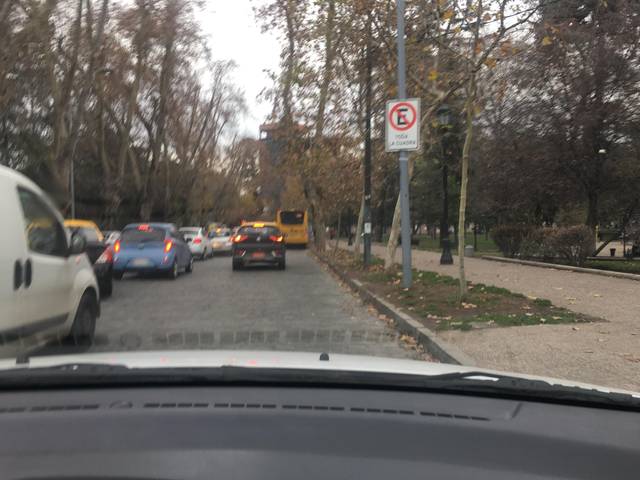
Region: Chile
Coordinates: -33.436, -70.639